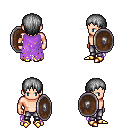
a pixel art fantasy rpg character, male body template, human, light skin, maroon tattered cape, metal pants, gray plain hairstyle, gold boots, shield, four views (front, back, left, right), 2x2 character sprite sheet, small pixel art, hard edges, no anti-aliasing